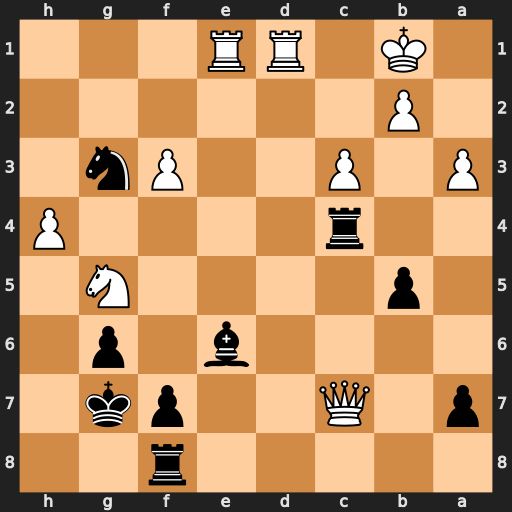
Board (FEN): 5r2/p1Q2pk1/4b1p1/1p4N1/2r4P/P1P2Pn1/1P6/1K1RR3
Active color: b
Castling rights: -
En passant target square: -
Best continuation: Bf5+ Ka2 Rxc7